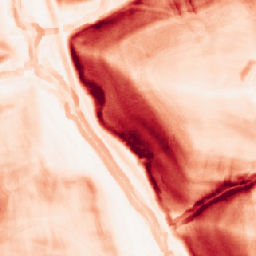
Category: morphological
Decomposition family: morphological_gradient
Decomposition parameters: size: 7
shape: square
Upsampling method: area
Upsampling parameters: scale: 8
Upsampling scale: 8